Question: Consider two geometrical objects in 3D:
- -
Here is a small code to define these objects in C++:
'''
// Preprocessor
#include <iostream>
#include <cmath>
#include <array>
// 3D cube from the position of its center and the side extent
class cube
{
public:
cube(const std::array<double, 3>& pos, const double ext)
: _position(pos), _extent(ext)
{;}
double center(const unsigned int idim)
{return _position[idim];}
double min(const unsigned int idim)
{return _position[idim]-_extent/2;}
double max(const unsigned int idim)
{return _position[idim]+_extent/2;}
double extent()
{return _extent;}
double volume()
{return std::pow(_extent, 3);}
protected:
std::array<double, 3> _position;
double _extent;
};
// 3d cone from the position of its vertex, the base center, and the angle
class cone
{
public:
cone(const std::array<double, 3>& vert,
const std::array<double, 3>& bas,
const double ang)
: _vertex(vert), _base(bas), _angle(ang)
{;}
double vertex(const unsigned int idim)
{return _vertex[idim];}
double base(const unsigned int idim)
{return _base[idim];}
double angle()
{return _angle;}
double height()
{return std::sqrt(std::pow(_vertex[0]-_base[0], 2)+std::pow(
_vertex[1]-_base[1], 2)+std::pow(_vertex[2]-_base[2], 2));}
double radius()
{return std::tan(_angle)*height();}
double circle()
{return 4*std::atan(1)*std::pow(radius(), 2);}
double volume()
{return circle()*height()/3;}
protected:
std::array<double, 3> _vertex;
std::array<double, 3> _base;
double _angle;
};
'''
I would like to write a function to detect whether the intersection of a cube and a cone is empty or not:
'''
// Detect whether the intersection between a 3d cube and a 3d cone is not null
bool intersection(const cube& x, const cone& y)
{
// Function that returns false if the intersection of x and y is empty
// and true otherwise
}
'''
Here is an illustration of the problem (the illustration is in 2D, but my problem is in 3D):

How to do that efficiently (I am searching for an algorithm, so the answer can be in C, C++ or Python) ?
Note: Here intersection is defined as: it exists a non-null 3D volume that is in the cube and in the cone (if the cube is inside the cone, or if the cone is inside the cube, they intersect).
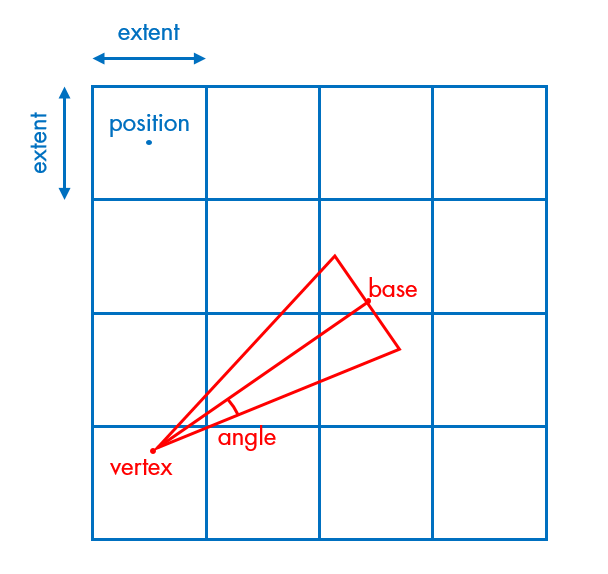
Answer: # For the code
This answer will be slightly more general than your problem (I consider a box instead of a cube for example). Adapting to your case should be really straightforward.
## Some definitions
'''
/*
Here is the cone in cone space:
+ ^
/|\ |
/*| \ | H
/ | \ |
/ \ |
+---------+ v
* = alpha (angle from edge to axis)
*/
struct Cone // In cone space (important)
{
double H;
double alpha;
};
/*
A 3d plane
v
^----------+
| |
| |
+----------> u
P
*/
struct Plane
{
double u;
double v;
Vector3D P;
};
// Now, a box.
// It is assumed that the values are coherent (that's only for this answer).
// On each plane, the coordinates are between 0 and 1 to be inside the face.
struct Box
{
Plane faces[6];
};
'''
## Line - cone intersection
Now, let's compute the intersection between a segment and our cone. Note that I will do calculations in cone space. Note also that I take the Z axis to be the vertical one. Changing it to the Y one is left as an exercise to the reader. The line is assumed to be in cone space. The segment direction is not normalized; instead, the segment is of the length of the direction vector, and starts at the point 'P':
'''
/*
The segment is points M where PM = P + t * dir, and 0 <= t <= 1
For the cone, we have 0 <= Z <= cone.H
*/
bool intersect(Cone cone, Vector3D dir, Vector3D P)
{
// Beware, indigest formulaes !
double sqTA = tan(cone.alpha) * tan(cone.alpha);
double A = dir.X * dir.X + dir.Y * dir.Y - dir.Z * dir.Z * sqTA;
double B = 2 * P.X * dir.X +2 * P.Y * dir.Y - 2 * (cone.H - P.Z) * dir.Z * sqTA;
double C = P.X * P.X + P.Y * P.Y - (cone.H - P.Z) * (cone.H - P.Z) * sqTA;
// Now, we solve the polynom At2 + Bt + C = 0
double delta = B * B - 4 * A * C;
if(delta < 0)
return false; // No intersection between the cone and the line
else if(A != 0)
{
// Check the two solutions (there might be only one, but that does not change a lot of things)
double t1 = (-B + sqrt(delta)) / (2 * A);
double z1 = P.Z + t1 * dir.Z;
bool t1_intersect = (t1 >= 0 && t1 <= 1 && z1 >= 0 && z1 <= cone.H);
double t2 = (-B - sqrt(delta)) / (2 * A);
double z2 = P.Z + t2 * dir.Z;
bool t2_intersect = (t2 >= 0 && t2 <= 1 && z2 >= 0 && z2 <= cone.H);
return t1_intersect || t2_intersect;
}
else if(B != 0)
{
double t = -C / B;
double z = P.Z + t * dir.Z;
return t >= 0 && t <= 1 && z >= 0 && z <= cone.H;
}
else return C == 0;
}
'''
## Rect - cone intersection
Now, we can check whether a rectangular part of a plan intersect the cone (this will be used to check whether a face of the cube intersects the cone). Still in cone space. The plan is passed in a way that will help us: 2 vectors and a point. The vectors are not normalized, to simplify the computations.
'''
/*
A point M in the plan 'rect' is defined by:
M = rect.P + a * rect.u + b * rect.v, where (a, b) are in [0;1]2
*/
bool intersect(Cone cone, Plane rect)
{
bool intersection = intersect(cone, rect.u, rect.P)
|| intersect(cone, rect.u, rect.P + rect.v)
|| intersect(cone, rect.v, rect.P)
|| intersect(cone, rect.v, rect.P + rect.u);
if(!intersection)
{
// It is possible that either the part of the plan lie
// entirely in the cone, or the inverse. We need to check.
Vector3D center = P + (u + v) / 2;
// Is the face inside the cone (<=> center is inside the cone) ?
if(center.Z >= 0 && center.Z <= cone.H)
{
double r = (H - center.Z) * tan(cone.alpha);
if(center.X * center.X + center.Y * center.Y <= r)
intersection = true;
}
// Is the cone inside the face (this one is more tricky) ?
// It can be resolved by finding whether the axis of the cone crosses the face.
// First, find the plane coefficient (descartes equation)
Vector3D n = rect.u.crossProduct(rect.v);
double d = -(rect.P.X * n.X + rect.P.Y * n.Y + rect.P.Z * n.Z);
// Now, being in the face (ie, coordinates in (u, v) are between 0 and 1)
// can be verified through scalar product
if(n.Z != 0)
{
Vector3D M(0, 0, -d/n.Z);
Vector3D MP = M - rect.P;
if(MP.scalar(rect.u) >= 0
|| MP.scalar(rect.u) <= 1
|| MP.scalar(rect.v) >= 0
|| MP.scalar(rect.v) <= 1)
intersection = true;
}
}
return intersection;
}
'''
## Box - cone intersection
Now, the final part : the whole cube:
'''
bool intersect(Cone cone, Box box)
{
return intersect(cone, box.faces[0])
|| intersect(cone, box.faces[1])
|| intersect(cone, box.faces[2])
|| intersect(cone, box.faces[3])
|| intersect(cone, box.faces[4])
|| intersect(cone, box.faces[5]);
}
'''
# For the maths
Still in cone space, the cone equations are:
'''
// 0 is the base, the vertex is at z = H
x2 + y2 = (H - z)2 * tan2(alpha)
0 <= z <= H
'''
Now, the parametric equation of a line in 3D is:
'''
x = u + at
y = v + bt
z = w + ct
'''
The direction vector is (a, b, c), and the point (u, v, w) lie on the line.
Now, let's put the equations together:
'''
(u + at)2 + (v + bt)2 = (H - w - ct)2 * tan2(alpha)
'''
Then after developping and re-factorizing this equation, we get the following:
'''
At2 + Bt + C = 0
'''
where A, B and C are shown in the first intersection function. Simply resolve this and check the boundary conditions on z and t.